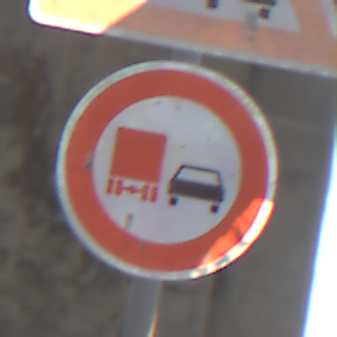
Verkehrszeichen: UeberholverbotKraftfahrzeuge
Zusatzzeichen oben: Stau
Umgebung: Outdoor, Suburban
Tageszeit: Midday
Wetter: Overcast
Licht: Natural
Jahreszeit: NotSpecified
Kontrast: LowContrast